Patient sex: M
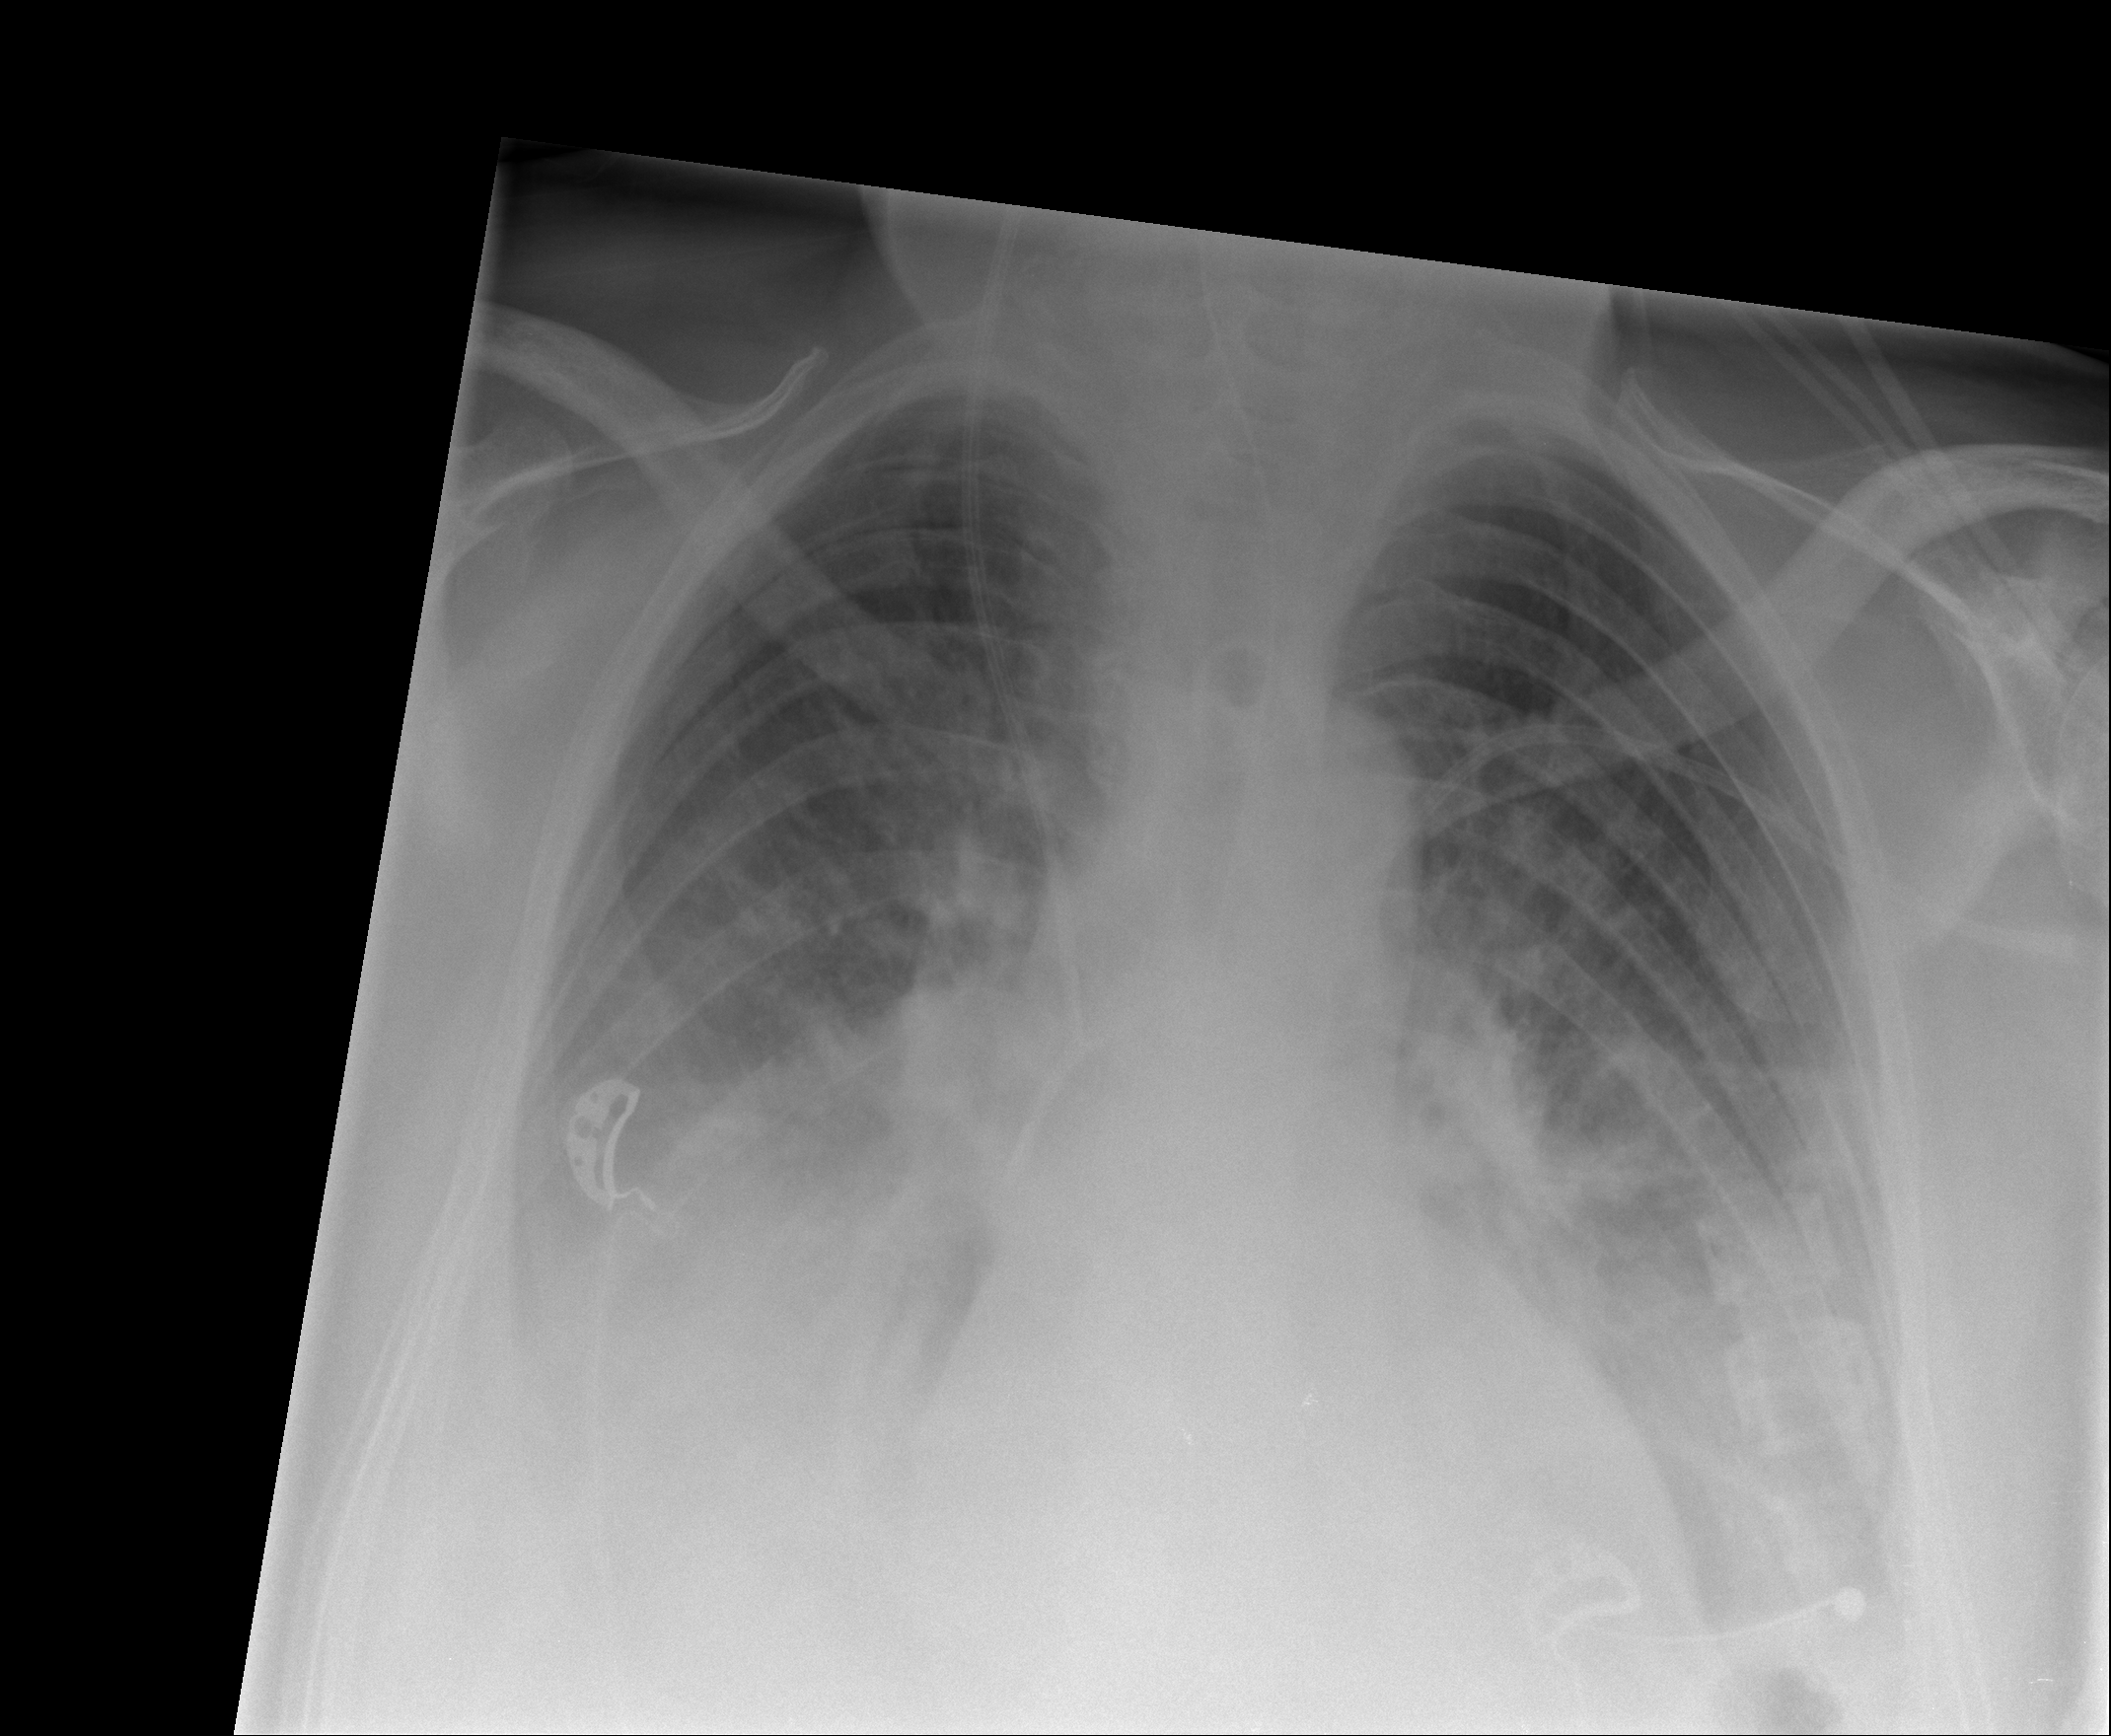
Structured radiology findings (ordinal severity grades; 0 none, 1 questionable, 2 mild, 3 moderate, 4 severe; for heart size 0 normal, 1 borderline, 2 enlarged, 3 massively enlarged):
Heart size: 0
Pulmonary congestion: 2
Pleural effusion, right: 2
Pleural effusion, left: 2
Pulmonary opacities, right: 0
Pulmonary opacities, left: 0
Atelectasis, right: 2
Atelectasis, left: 2